Field crop: maize
Growth stage: 2
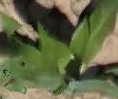
Species: maize